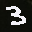
Label: 3